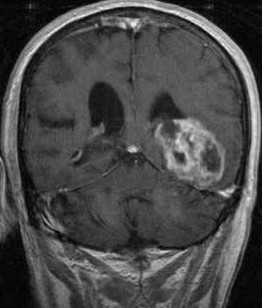
Label: meningioma